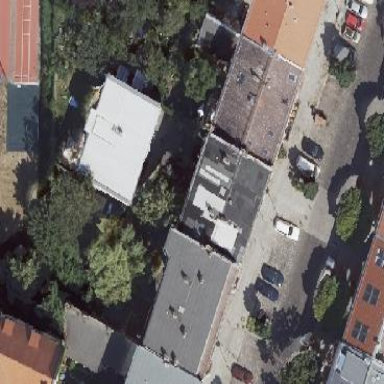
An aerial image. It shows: Apartment building with flat roof.